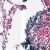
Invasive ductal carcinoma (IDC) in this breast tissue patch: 0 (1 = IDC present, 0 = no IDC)